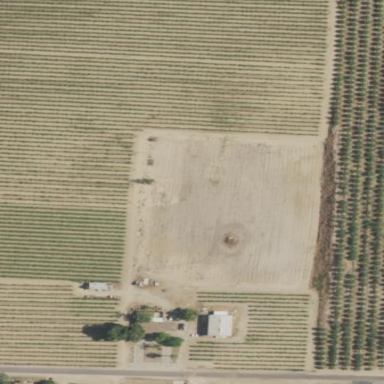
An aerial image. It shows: Vineyard.